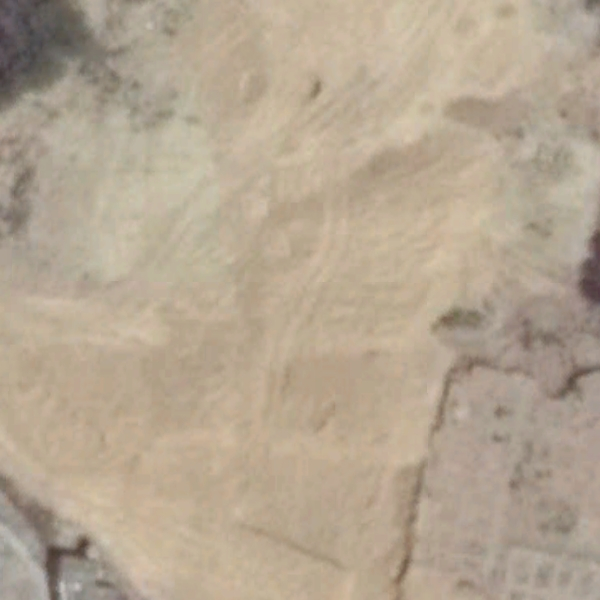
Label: BareLand